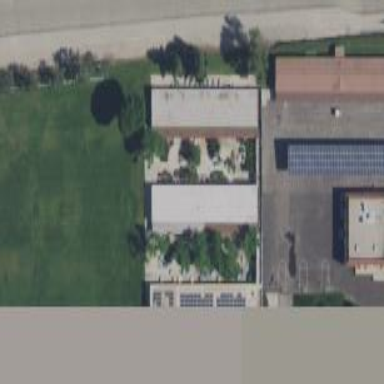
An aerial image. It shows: View of roof of building.